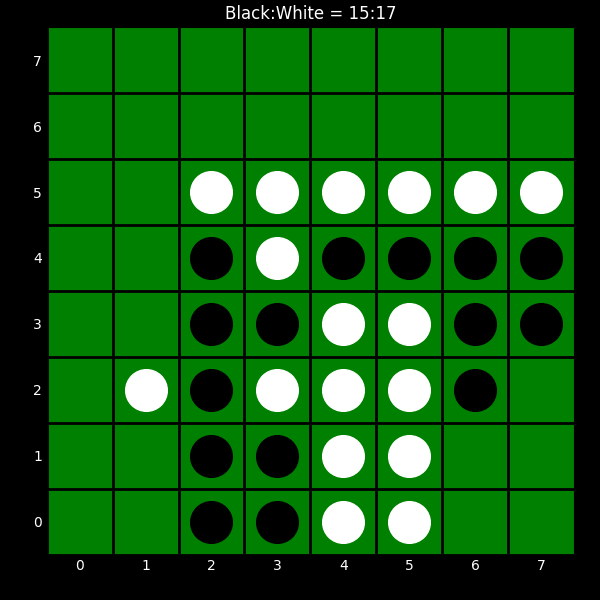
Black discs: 15
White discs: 17